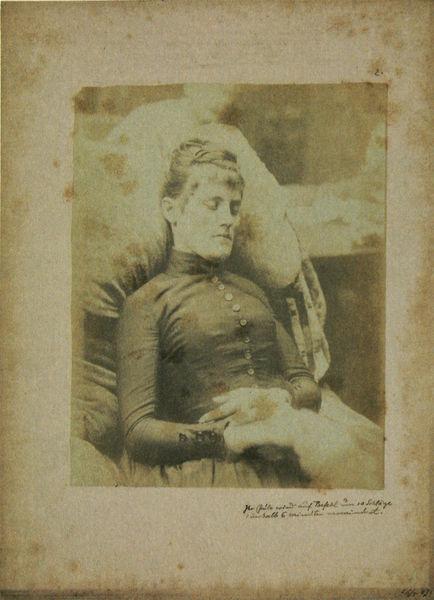
Titel: Aufnahme einer Sitzung mit dem Medium Lina Matzinger im Atelier Gabriel von Max'
Künstler: Gabriel von Max
Standort: München
Institution: Städtische Galerie im Lenbachhaus
Schlagwörter: dunkel, schlaf, gelb, braun, brust, frau, frisur, hell, kleid, licht, mund, ohr, schwarz, dame, tuch, rock, alt, arme, augen, bluse, gesicht, kragen, leiche, rahmen, tod, tot, hände, haare, kinn, schrift, liegen, ruhen, schlafen, schlafend, mieder, vergilbt, rand, sepia, kissen, polster, bauch, hochsteckfrisur, knöpfe, oberkörper, foto, fotografie, photographie, haarknoten, memento mori, fleck, photo, flecken, totenbett, verstorben, mittelalter, viktorianisch, aufgebahrt, liegt, schläft, memento, photograohie, hypnose, hoher kragen, todenbett, schläferin, geknöpfte bluse